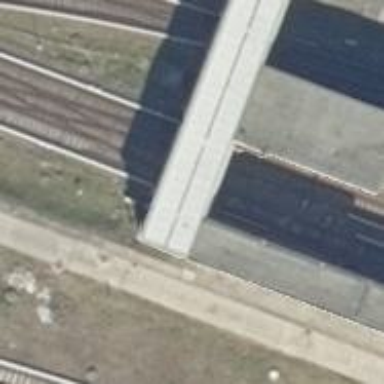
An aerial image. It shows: Railway switch with the turnout on the left side.